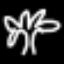
Label: palm tree